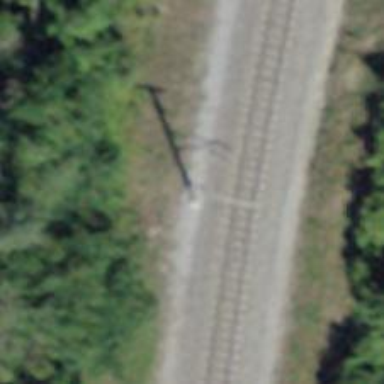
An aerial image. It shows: Catenary mast for power lines.